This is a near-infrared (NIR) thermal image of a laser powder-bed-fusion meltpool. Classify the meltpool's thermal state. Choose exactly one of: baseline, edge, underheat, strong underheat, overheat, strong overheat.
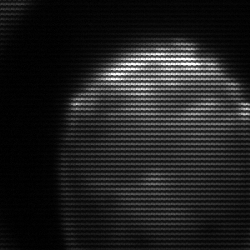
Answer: edge